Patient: sex F, age 51
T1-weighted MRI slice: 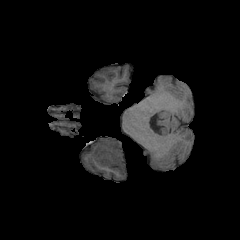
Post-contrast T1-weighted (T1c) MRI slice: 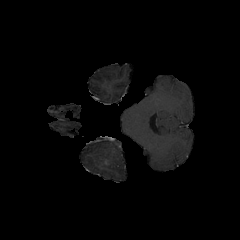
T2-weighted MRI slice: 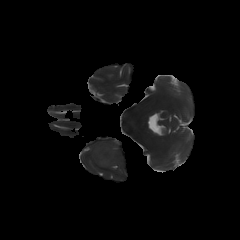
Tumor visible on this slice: yes
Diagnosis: Glioblastoma, IDH-wildtype
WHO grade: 4